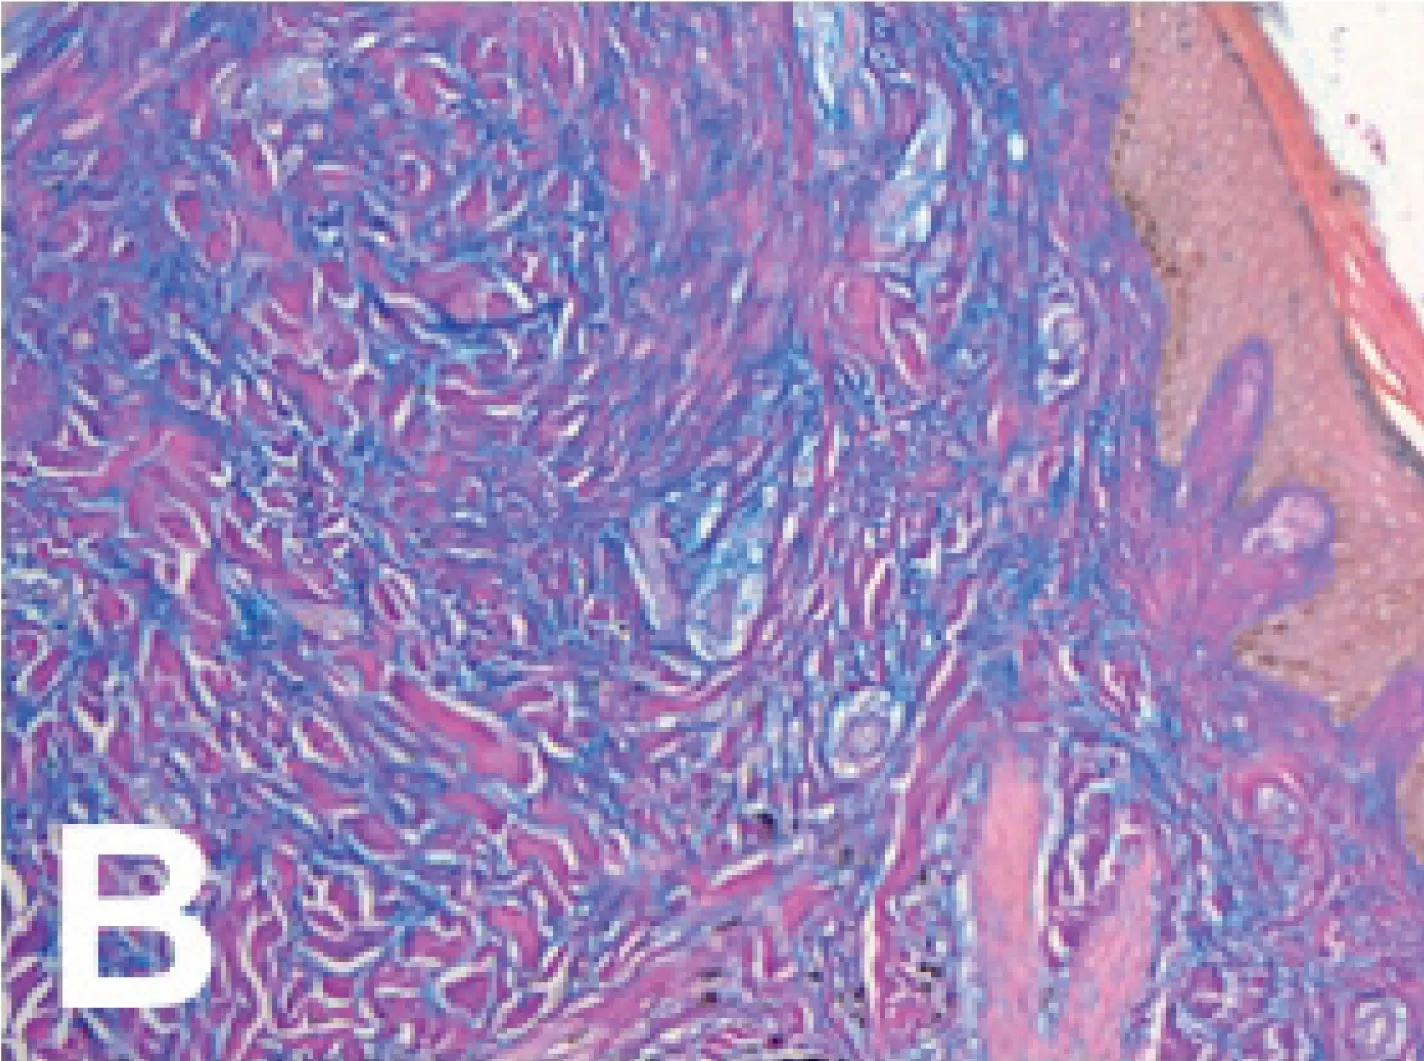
(B) Alcian blue staining confirmed the mucin deposition within the tumor (20x Mucin).
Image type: pathology (alcian_blue)